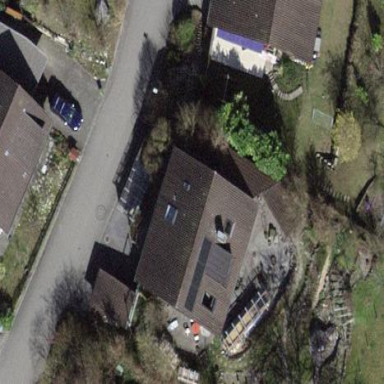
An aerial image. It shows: Simple and straightforward house.